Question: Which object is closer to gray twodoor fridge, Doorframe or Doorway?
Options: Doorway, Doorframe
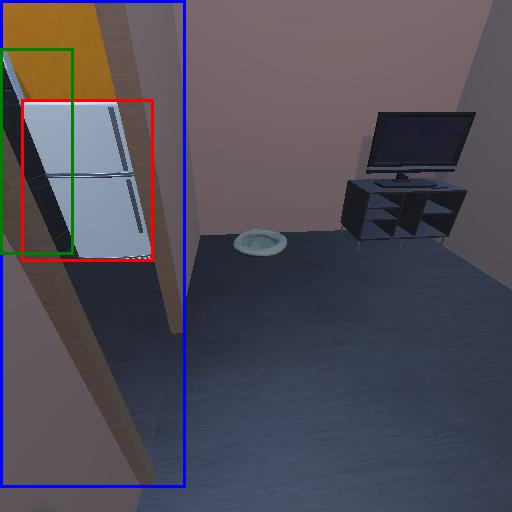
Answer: Doorway